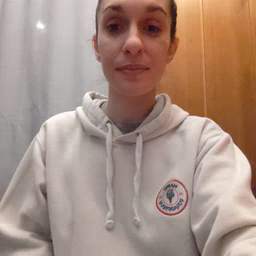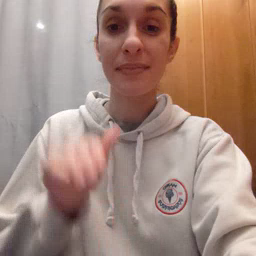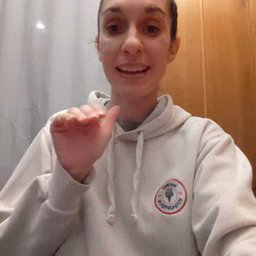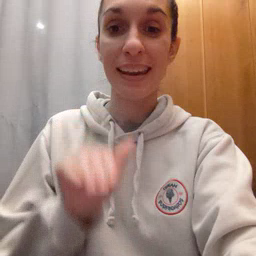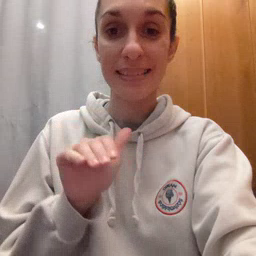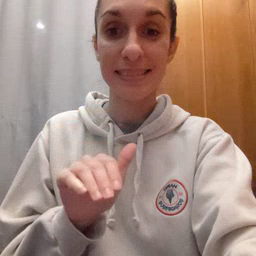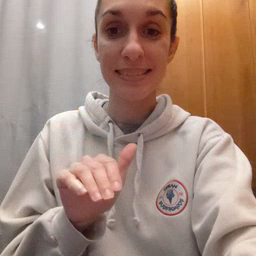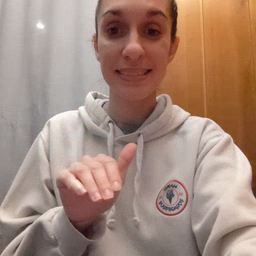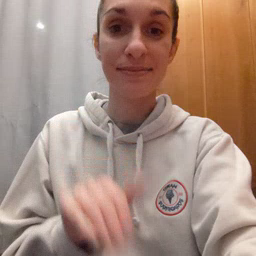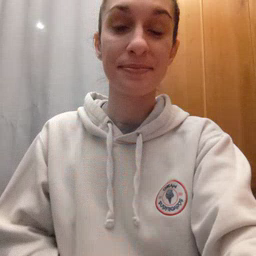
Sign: night